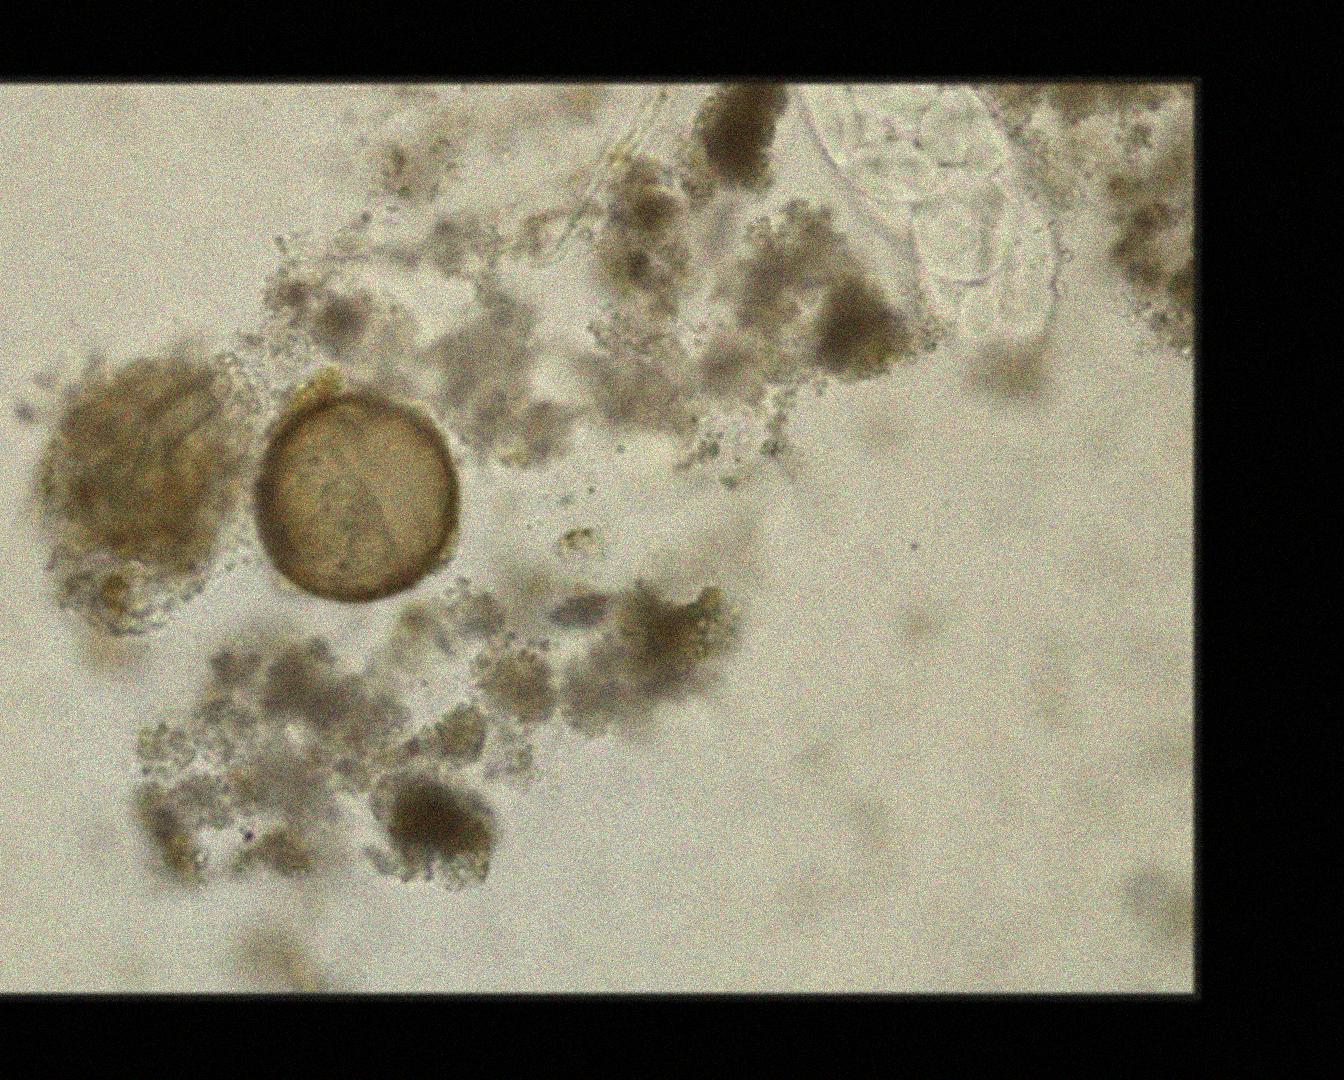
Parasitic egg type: Hymenolepis diminuta